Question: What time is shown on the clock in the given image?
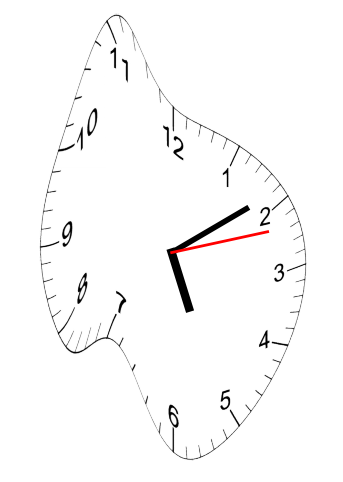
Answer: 05:09:12